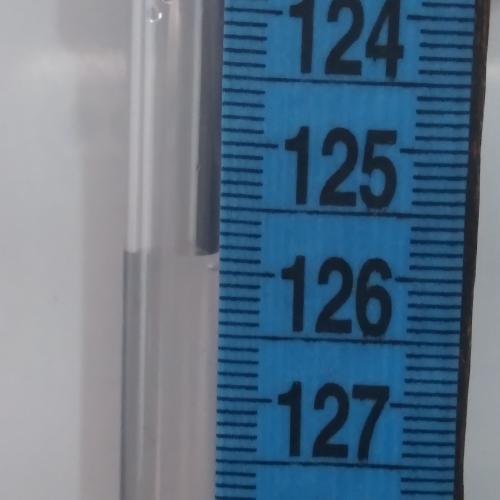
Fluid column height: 125.9 cm